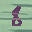
Label: 8